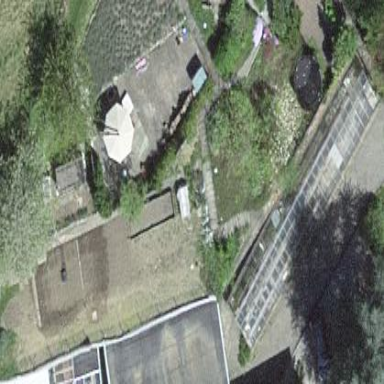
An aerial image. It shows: Greenhouse.